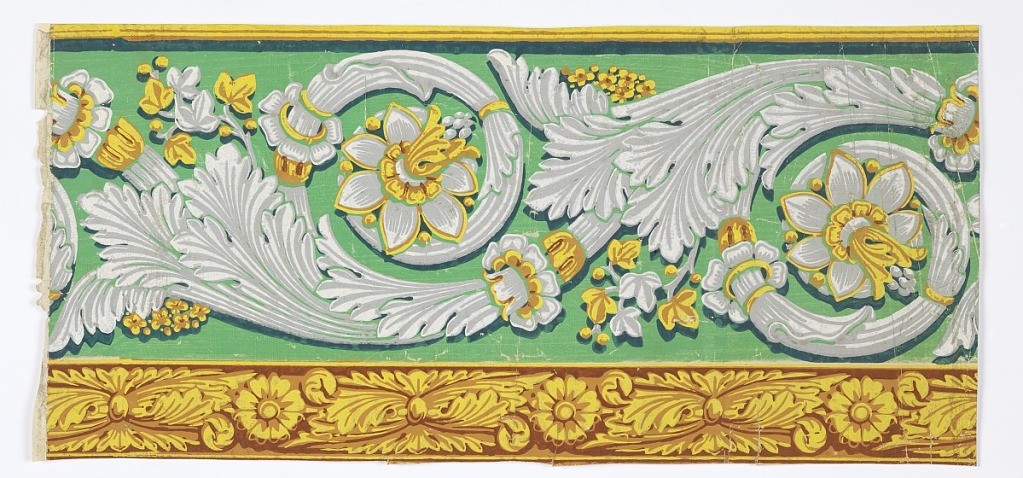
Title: Border
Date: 1815–35
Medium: Block-printed on joined sheets
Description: The primary design consists of an acanthus rinceau punctuated by daffodil-like flowers and interspersed with clusters of small conventional flowers and maple leaves. Beneath this band, a narrow foliate edging alternates rosettes with acanthus-derived motifs.